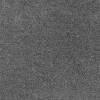
Atmospheric dust classification: dusty